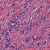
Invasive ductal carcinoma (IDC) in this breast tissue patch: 1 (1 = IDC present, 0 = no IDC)